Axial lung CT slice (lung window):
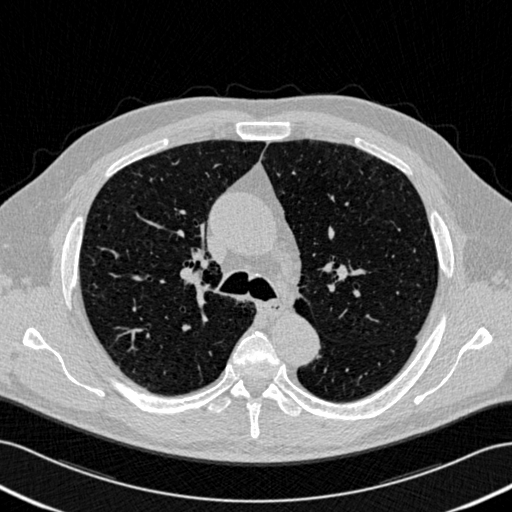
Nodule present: no